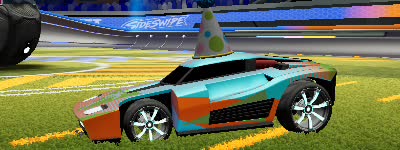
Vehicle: breakout